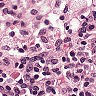
Metastatic tissue present: no